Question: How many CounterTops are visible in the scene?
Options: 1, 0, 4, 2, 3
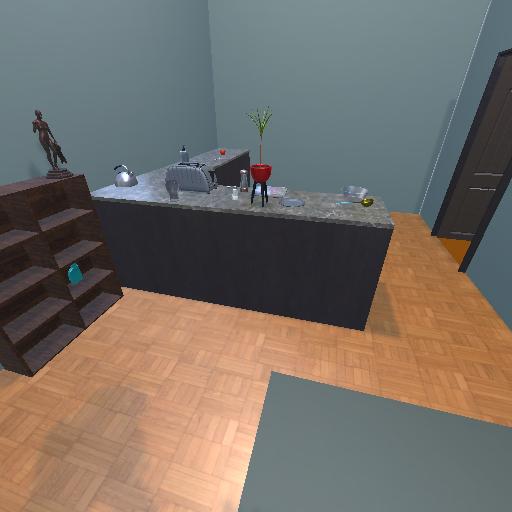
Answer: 1